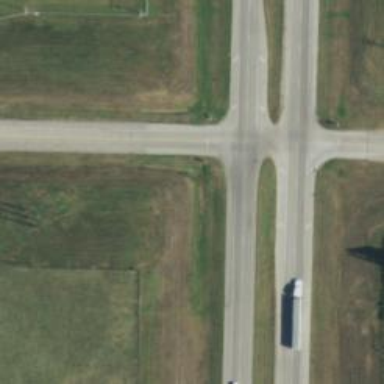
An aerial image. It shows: Stop road.